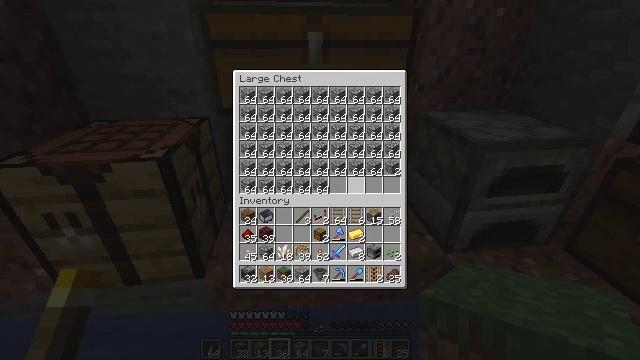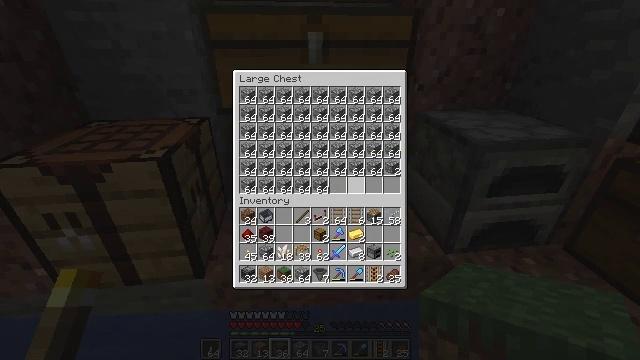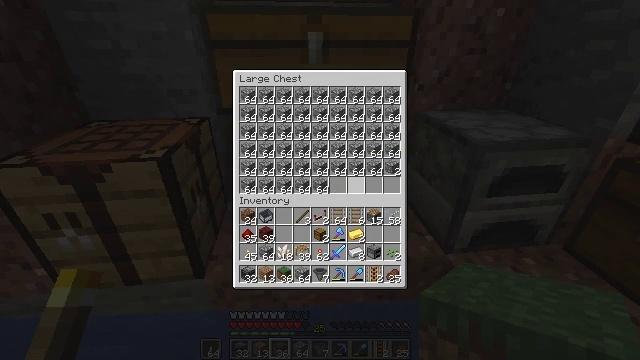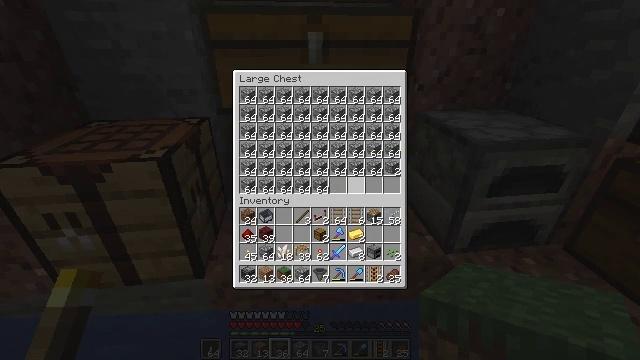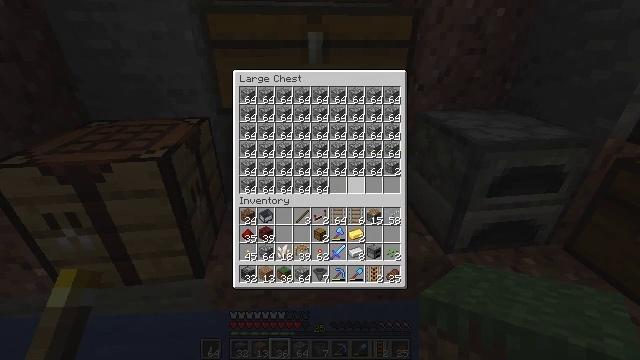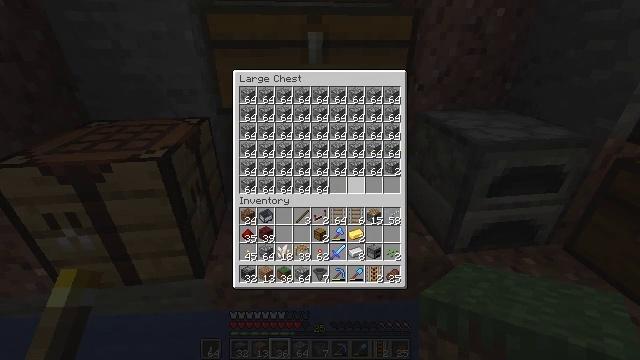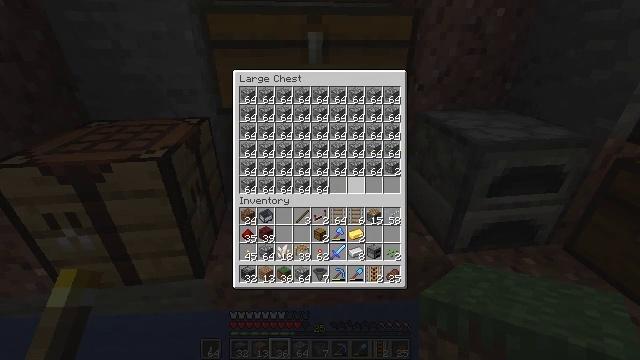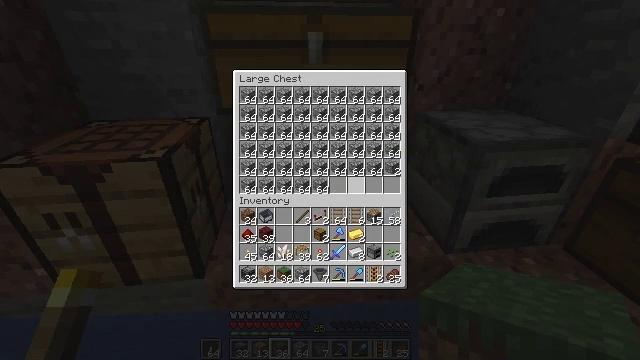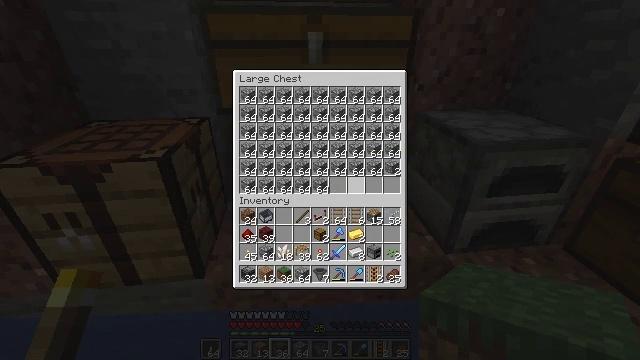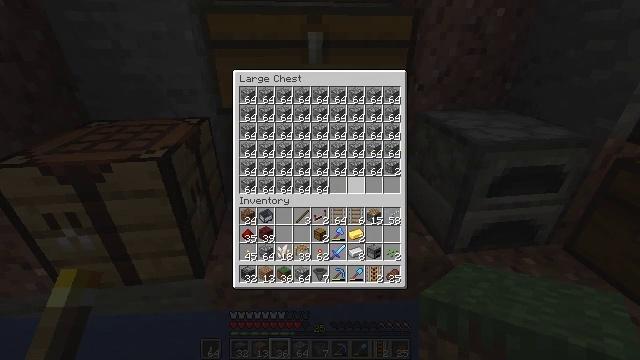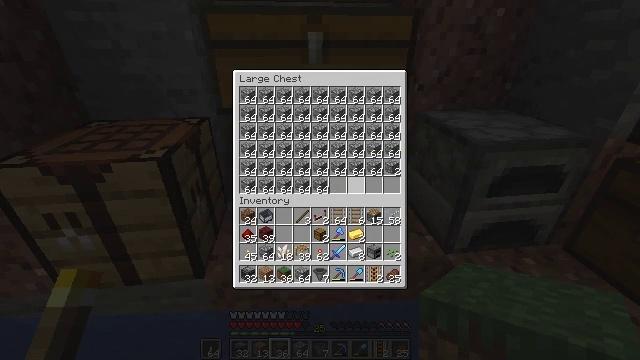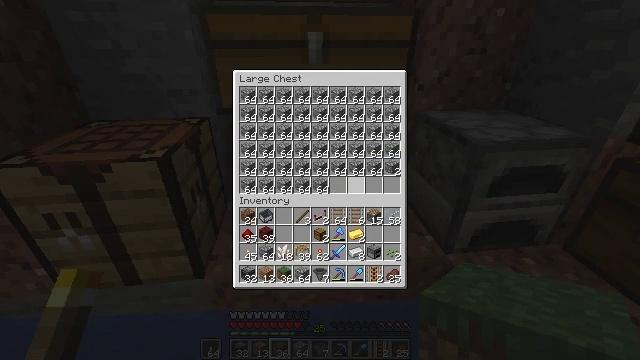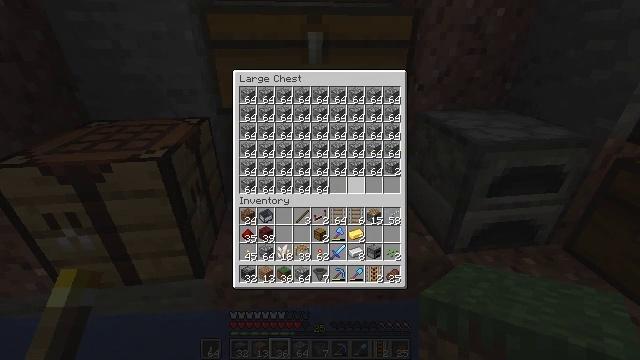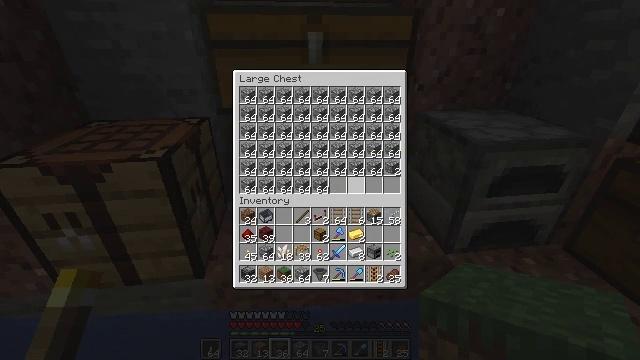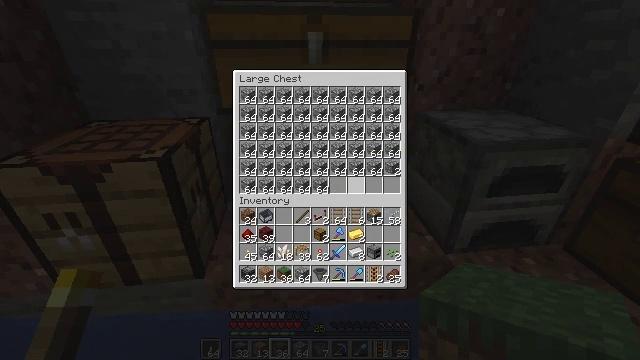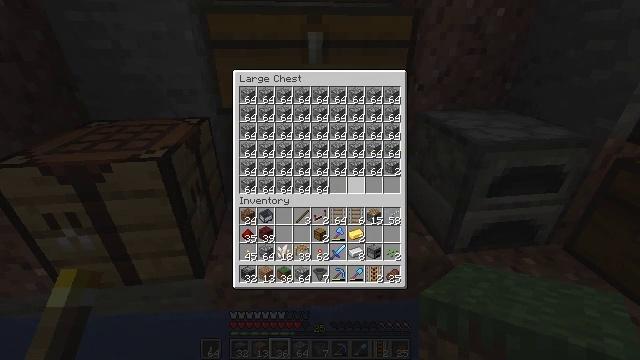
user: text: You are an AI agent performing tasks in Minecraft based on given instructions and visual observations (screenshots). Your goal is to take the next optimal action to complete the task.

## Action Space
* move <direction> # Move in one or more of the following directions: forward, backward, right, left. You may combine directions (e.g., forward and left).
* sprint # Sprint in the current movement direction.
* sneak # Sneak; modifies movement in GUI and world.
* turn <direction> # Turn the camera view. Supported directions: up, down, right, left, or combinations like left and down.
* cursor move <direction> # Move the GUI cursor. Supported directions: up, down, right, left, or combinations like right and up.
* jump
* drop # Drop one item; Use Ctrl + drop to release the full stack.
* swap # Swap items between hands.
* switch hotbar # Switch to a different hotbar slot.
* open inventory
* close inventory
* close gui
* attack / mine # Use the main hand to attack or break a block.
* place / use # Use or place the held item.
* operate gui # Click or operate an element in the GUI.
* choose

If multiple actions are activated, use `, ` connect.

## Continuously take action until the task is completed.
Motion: motion action
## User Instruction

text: Open the crafting table to make a piston.
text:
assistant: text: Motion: no_op
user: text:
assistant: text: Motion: no_op
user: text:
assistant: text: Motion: no_op
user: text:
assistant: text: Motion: no_op
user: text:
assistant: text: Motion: no_op
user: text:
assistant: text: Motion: no_op
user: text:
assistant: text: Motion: no_op
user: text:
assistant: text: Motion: no_op
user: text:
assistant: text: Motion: no_op
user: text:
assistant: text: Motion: no_op
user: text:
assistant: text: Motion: no_op
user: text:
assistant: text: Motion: no_op
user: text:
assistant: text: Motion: no_op
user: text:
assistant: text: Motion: no_op
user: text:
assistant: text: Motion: no_op
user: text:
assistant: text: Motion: no_op
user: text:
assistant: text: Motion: no_op
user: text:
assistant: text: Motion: no_op
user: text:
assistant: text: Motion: no_op
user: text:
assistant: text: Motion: no_op
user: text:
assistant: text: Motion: no_op
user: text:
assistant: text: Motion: no_op
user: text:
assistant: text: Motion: no_op
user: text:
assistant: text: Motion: no_op
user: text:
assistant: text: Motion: no_op
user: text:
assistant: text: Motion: no_op
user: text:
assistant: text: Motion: no_op
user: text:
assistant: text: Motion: no_op
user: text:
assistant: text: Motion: no_op
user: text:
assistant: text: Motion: no_op